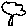
Label: tree